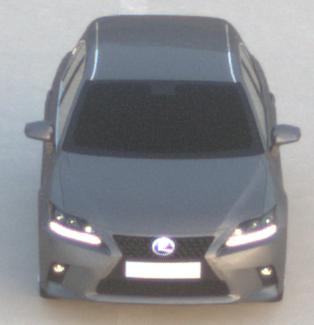
Make: Lexus
Model: CT 200h
Detailed model: CT (A10)
Model produced from: 2014/03
Model produced until: 2017/10
Doors: 5
Color: gray
Road condition: dry road
Daytime: sunrise or sunset
Contrast: low contrast